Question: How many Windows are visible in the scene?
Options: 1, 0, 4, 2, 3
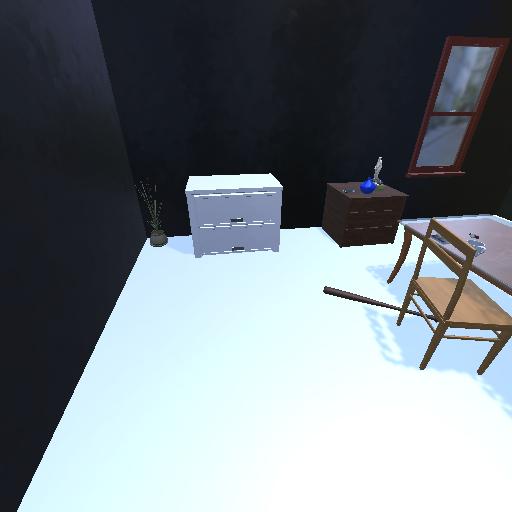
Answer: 1